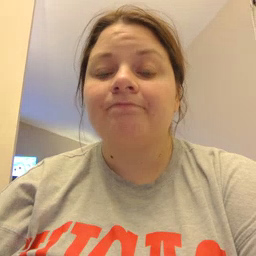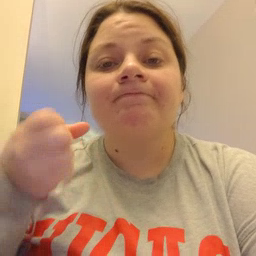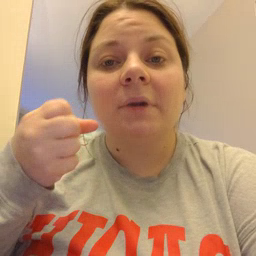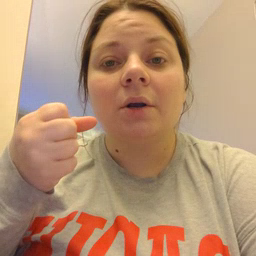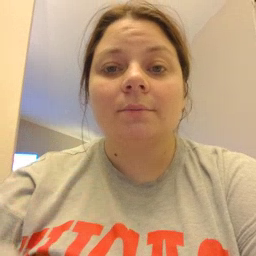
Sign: milk